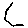
Label: hexagon